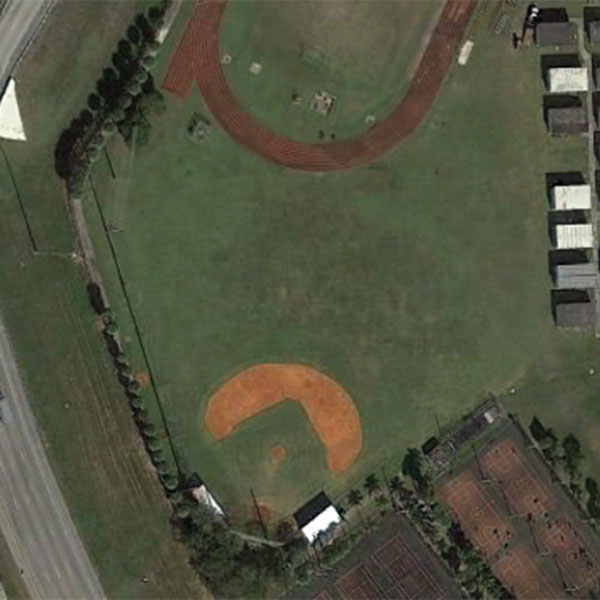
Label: BaseballField